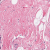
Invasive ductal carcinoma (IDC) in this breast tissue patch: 0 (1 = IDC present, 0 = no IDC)